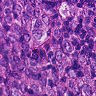
Metastatic tissue present: yes